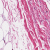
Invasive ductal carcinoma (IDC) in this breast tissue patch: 0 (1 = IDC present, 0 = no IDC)